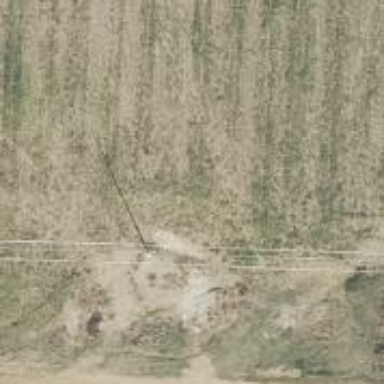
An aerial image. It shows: Power pole.